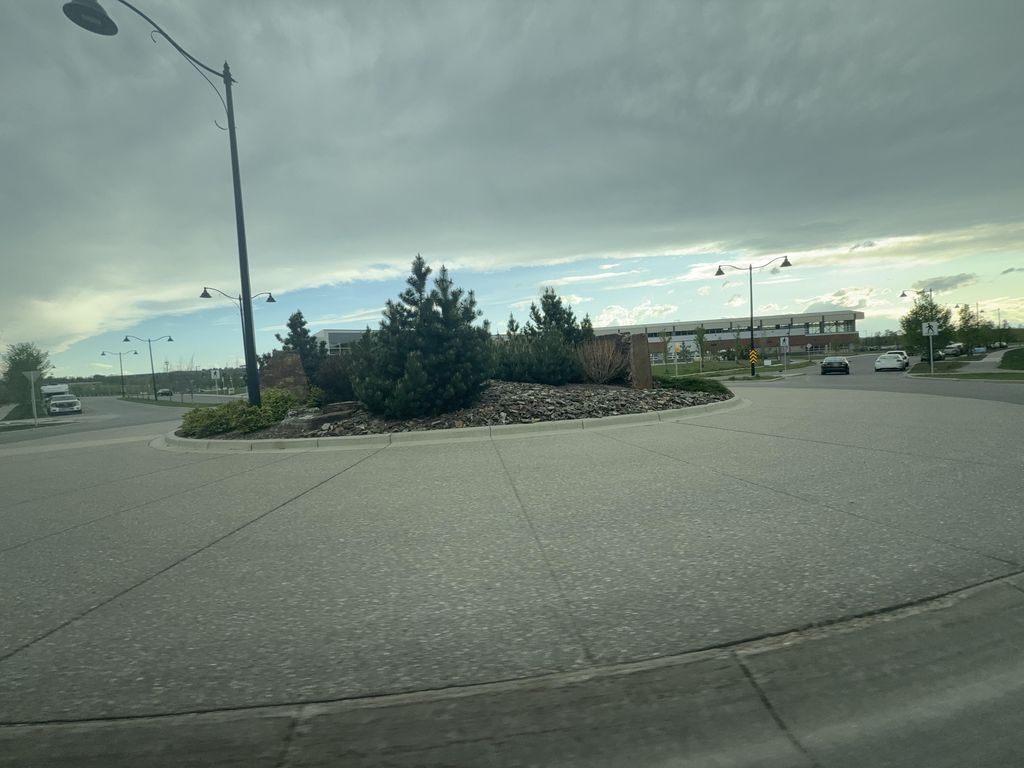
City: calgary